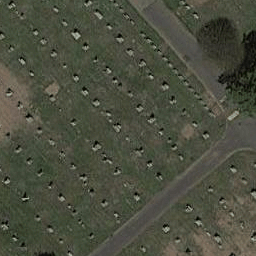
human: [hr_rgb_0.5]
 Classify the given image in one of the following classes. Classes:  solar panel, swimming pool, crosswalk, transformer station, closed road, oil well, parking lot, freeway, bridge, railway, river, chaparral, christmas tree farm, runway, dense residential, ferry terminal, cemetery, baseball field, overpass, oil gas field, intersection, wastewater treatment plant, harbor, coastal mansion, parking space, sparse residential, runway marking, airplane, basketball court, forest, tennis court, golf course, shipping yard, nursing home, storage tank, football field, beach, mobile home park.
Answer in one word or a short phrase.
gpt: cemetery